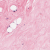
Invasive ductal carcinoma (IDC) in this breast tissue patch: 0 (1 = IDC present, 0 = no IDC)